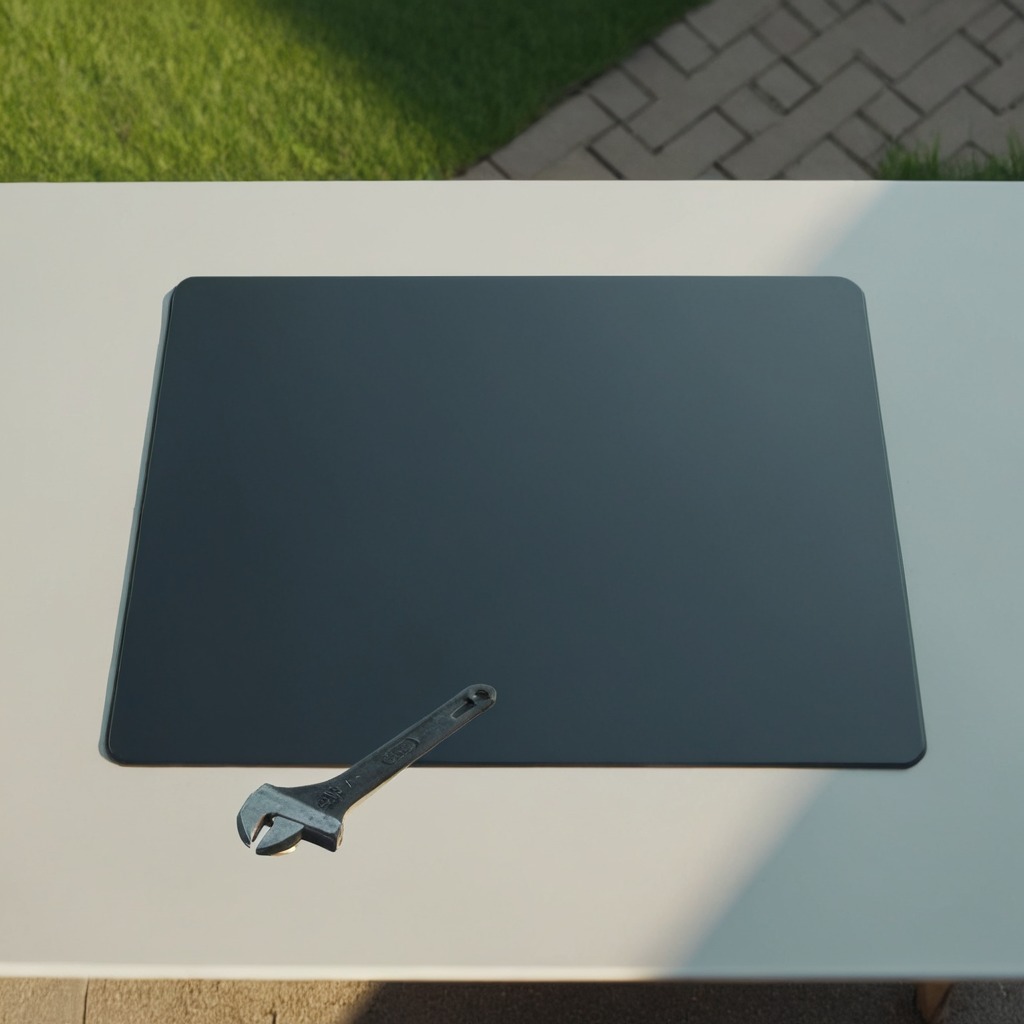
A wrench is lying on a clean utility table in a temporary outdoor tool station.